Question:
So ADBannerContentSizeIdentifierPortrait/Landscape has been deprecated in iOS6. There's not much after searching on google. I guess this is too new. I mean, I think I can still run the app, just wondering if anyone knows what Apple is really up to with this.
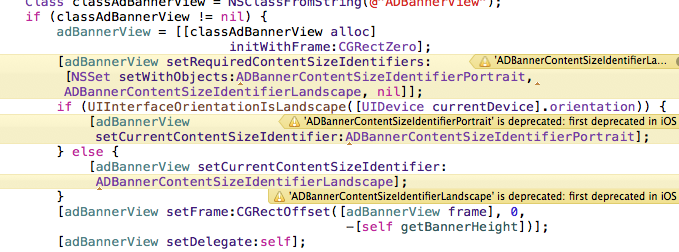
Answer: With iOS6 came several new updates to the auto-resizing capabilities. Apple no longer wants developers to use the 'ADBannerContentSizeIdentifierPortrait' and 'ADBannerContentSizeIdentifierLandscape' techniques, and instead use the auto-resizing capabilities of iOS6.
Similarly, the 'setCurrentContentSizeIdentifier' and 'setRequiredContentSizeIdentifiers' are also deprecated.
A pretty good tutorial that I found the other day on auto-resizing in iOS6 can be found <URL>